Interaction volume radius: 5 \u00c5
Interaction volume height: 20 \u00c5
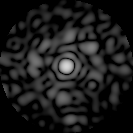
Disorder parameter: 0.8528